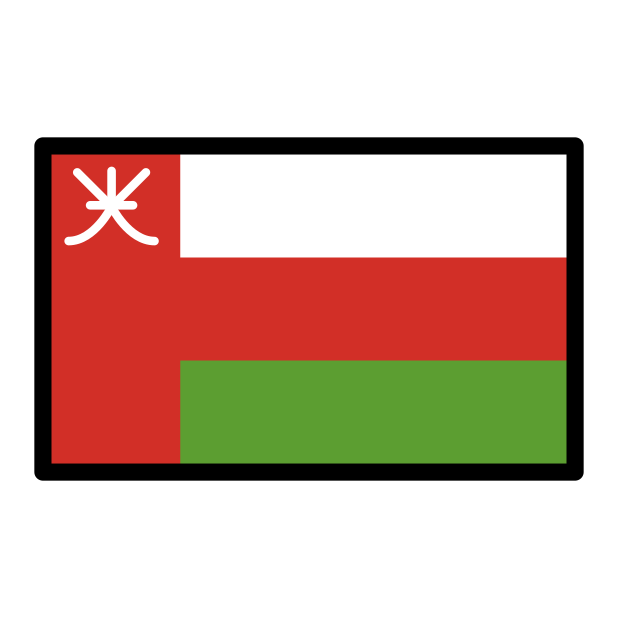
flag: Oman